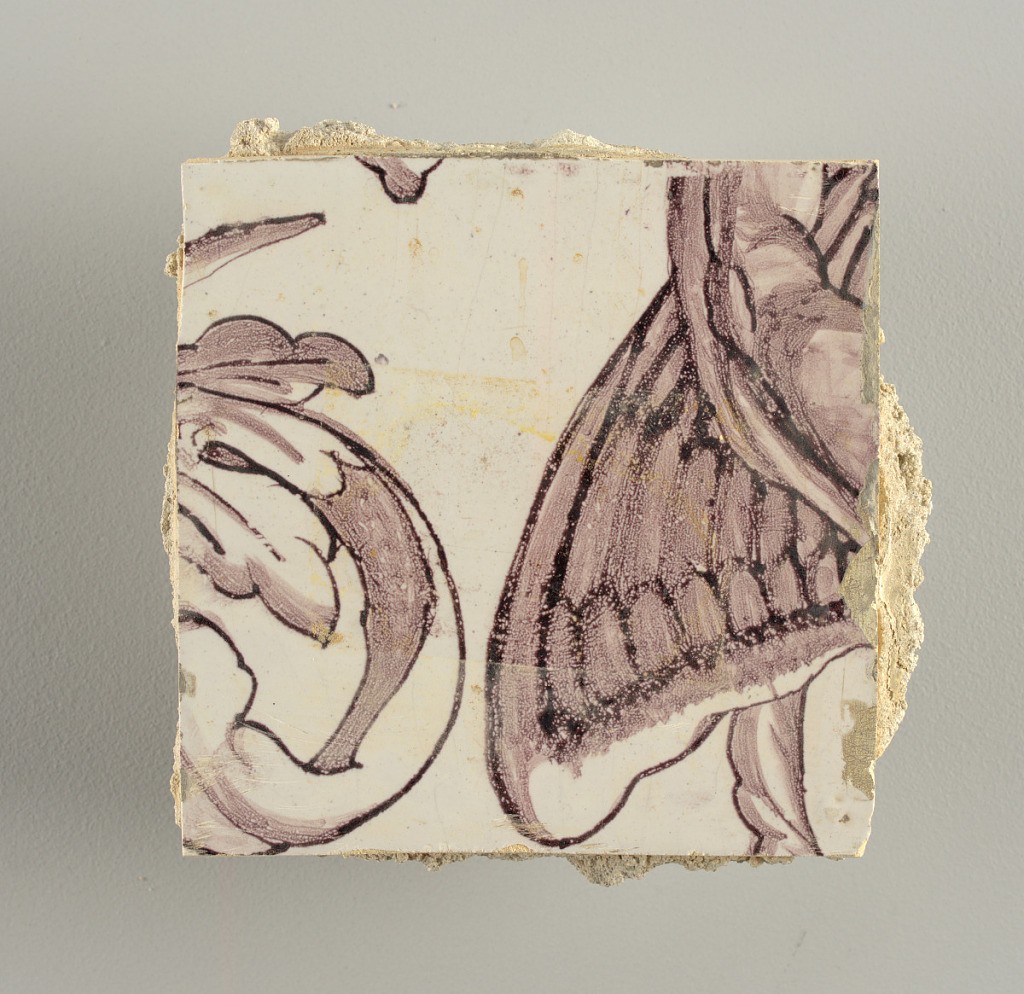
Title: Wall facing
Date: ca. 1725
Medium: Tin-glazed earthenware, underglaze
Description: Horizontal rectangle.  Thirty-seven tiles wide and twenty-one high with opening for door or window nineteen and one-half tiles high and twelve wide.  To left and right of opening, centered canopy above. Left, woman representing Hope, right, a sculputure urn.  Centered above opening, a mascaron.  Arabesque design of foliage.